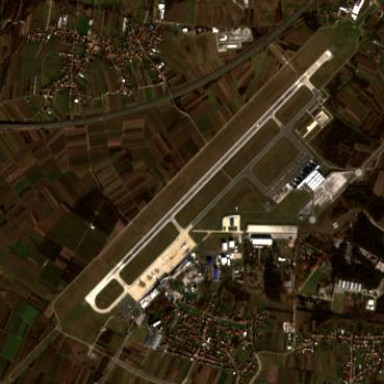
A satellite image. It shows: International public aerodrome (airport).